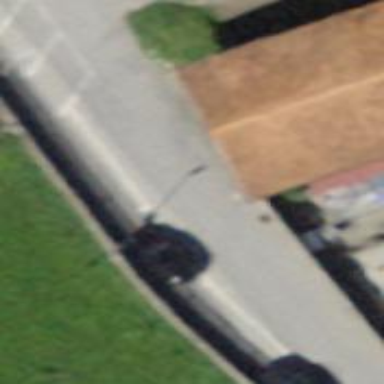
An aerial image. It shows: Smoothly paved residential road.